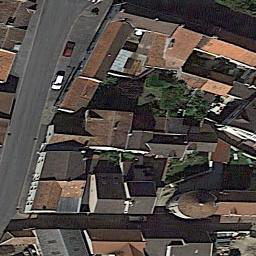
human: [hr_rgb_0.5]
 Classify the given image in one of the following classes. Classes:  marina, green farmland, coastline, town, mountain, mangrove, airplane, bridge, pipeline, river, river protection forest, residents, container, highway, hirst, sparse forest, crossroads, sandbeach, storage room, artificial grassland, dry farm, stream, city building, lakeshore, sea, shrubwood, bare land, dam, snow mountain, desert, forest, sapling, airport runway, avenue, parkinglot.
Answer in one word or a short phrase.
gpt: residents